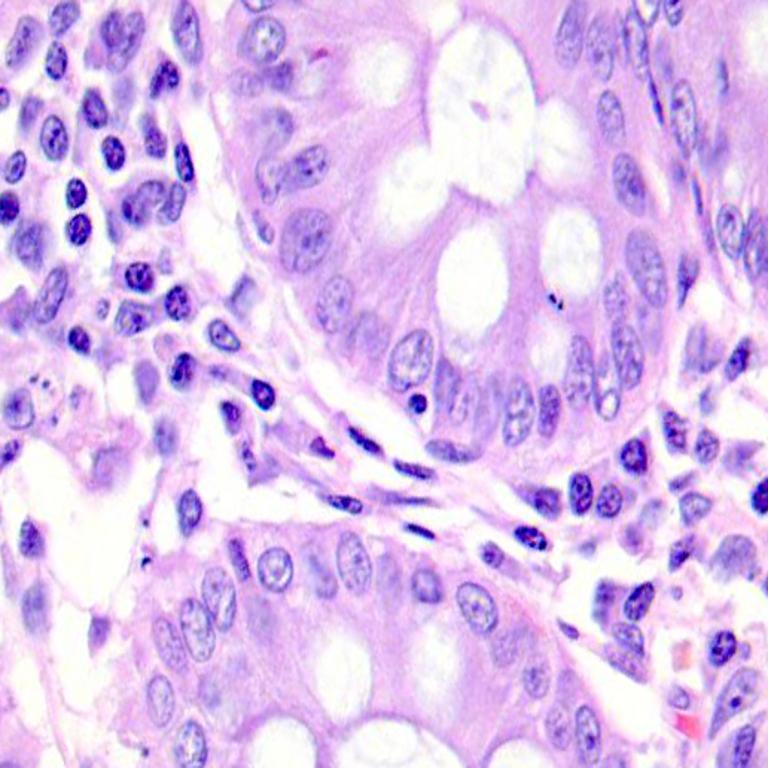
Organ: colon
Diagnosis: benign